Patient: sex F, age 54
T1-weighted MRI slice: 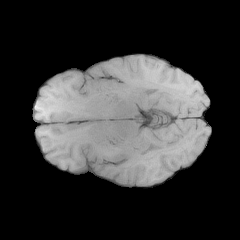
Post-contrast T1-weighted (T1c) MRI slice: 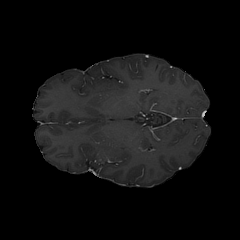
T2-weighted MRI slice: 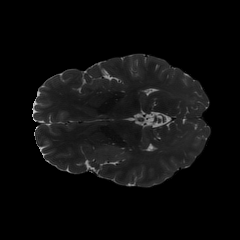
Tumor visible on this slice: yes
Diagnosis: Astrocytoma, IDH-wildtype
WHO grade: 3